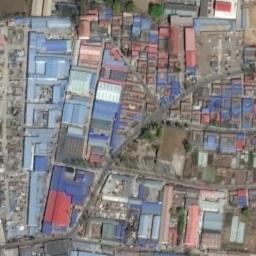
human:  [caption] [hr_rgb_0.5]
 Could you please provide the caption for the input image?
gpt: There are many houses in the industrial area .

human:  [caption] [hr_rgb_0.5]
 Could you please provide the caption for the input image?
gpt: Dense industrial buildings and roads in an industrial area .

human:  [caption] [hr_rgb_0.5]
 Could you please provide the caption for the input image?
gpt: The industrial area has lots of workshops of different colors and sizes and some roads go through the industrial area .

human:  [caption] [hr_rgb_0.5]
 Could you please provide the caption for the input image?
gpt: There are some blue buildings and red buildings on the industrial area .

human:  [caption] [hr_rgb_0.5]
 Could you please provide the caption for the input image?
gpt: Industrial areas are built differently .